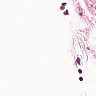
Metastatic tissue present: no